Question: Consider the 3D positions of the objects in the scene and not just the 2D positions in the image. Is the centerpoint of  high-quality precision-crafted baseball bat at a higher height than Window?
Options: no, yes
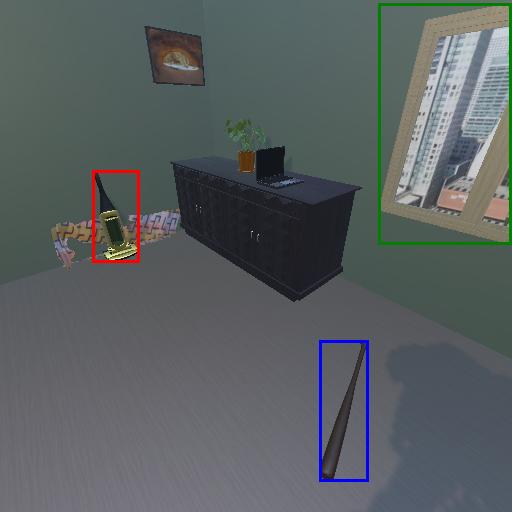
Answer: no